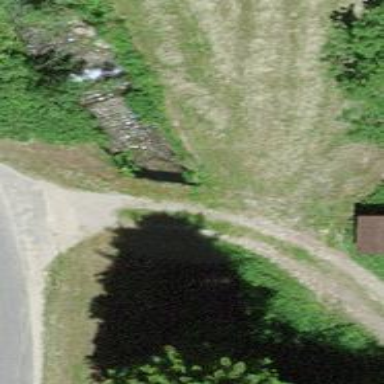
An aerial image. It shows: Culvert tunnel.